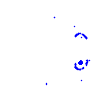
Particle: pion